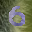
Label: 6